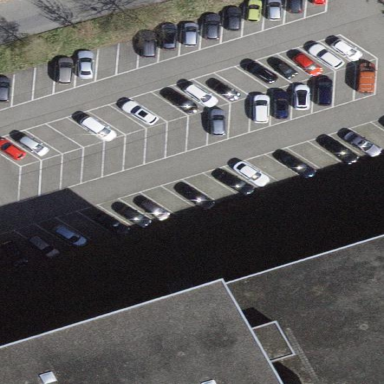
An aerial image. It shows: Parking area with surface.